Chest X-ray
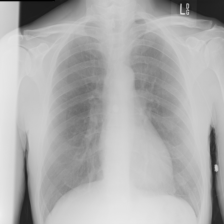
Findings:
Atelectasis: negative
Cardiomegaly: negative
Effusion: negative
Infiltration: negative
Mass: negative
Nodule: negative
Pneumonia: negative
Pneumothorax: negative
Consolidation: negative
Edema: negative
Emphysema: negative
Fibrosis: negative
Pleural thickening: negative
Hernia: negative